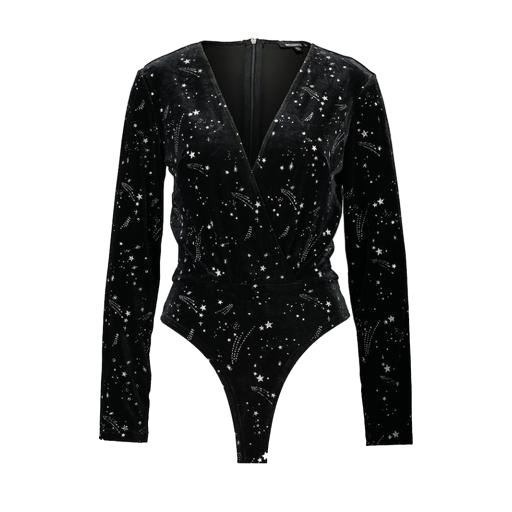
black plunge bodysuit, black mira cape-effect bodysuit, black stars blouse, white background